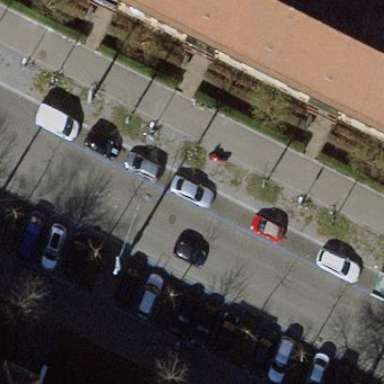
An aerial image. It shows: Parking lane area.